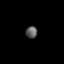
Tissue: prostate
Cell type: T cells
Senescence score: 0.3417
Nuclear area (px): 135
Mean DAPI intensity: 92.319